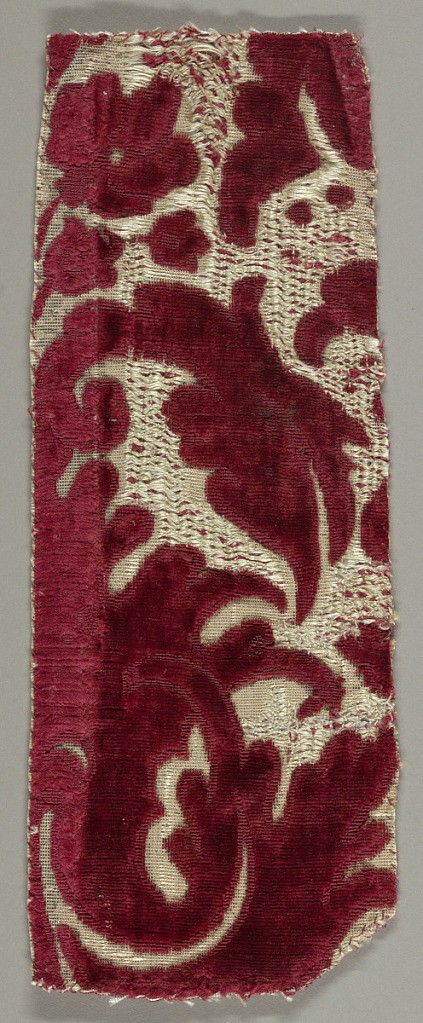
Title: Fragment
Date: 17th century
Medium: silk, metallic thread Techniques: cut and uncut, voided supplementary warp pile in a twill weave foundation (ciselé velvet)
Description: Fragment of a much larger pattern showing part of a floral spray in red cut and uncut pile on white.